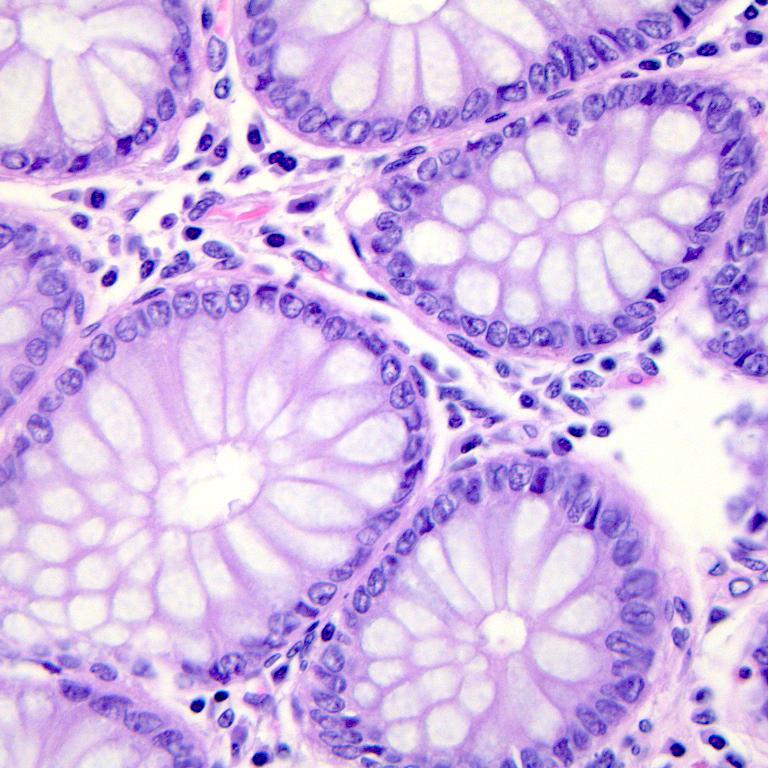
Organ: colon
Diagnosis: benign